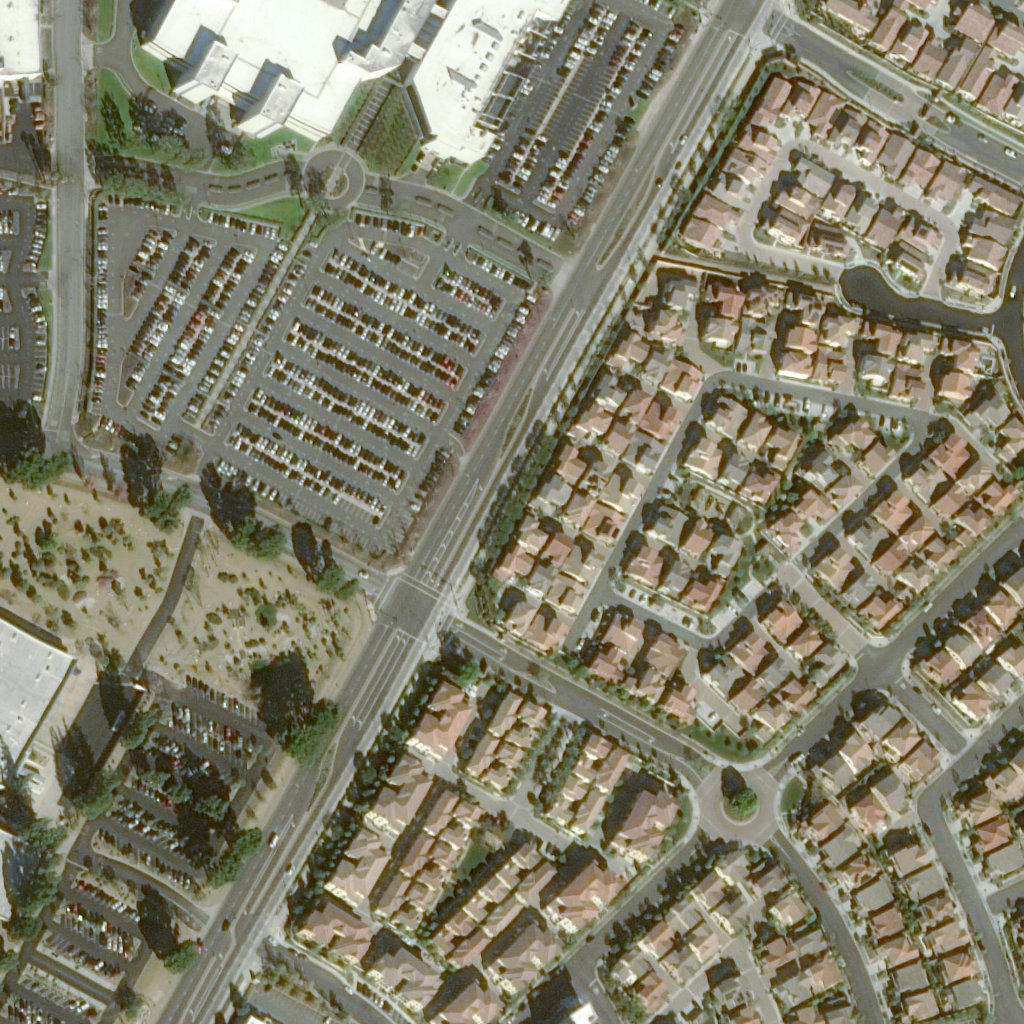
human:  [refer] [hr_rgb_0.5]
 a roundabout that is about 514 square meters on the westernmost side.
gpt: <box>[[29, 14, 35, 21, 0]]</box>

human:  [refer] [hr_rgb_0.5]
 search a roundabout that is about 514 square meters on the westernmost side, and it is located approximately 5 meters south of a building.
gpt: <box>[[29, 14, 35, 21, 0]]</box>

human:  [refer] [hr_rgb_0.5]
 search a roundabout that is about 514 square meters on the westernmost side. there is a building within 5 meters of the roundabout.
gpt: <box>[[29, 14, 35, 21, 0]]</box>